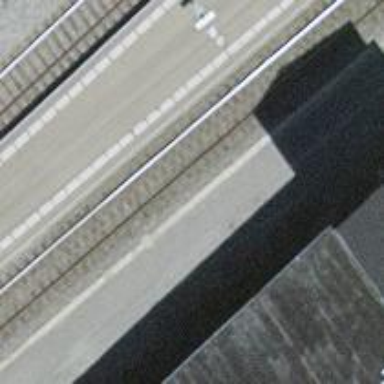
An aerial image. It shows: Abandoned railway spur with one track.